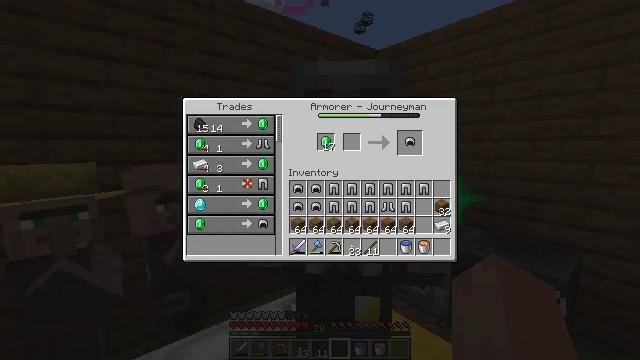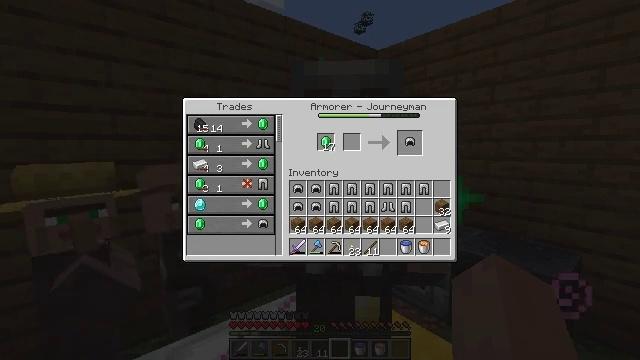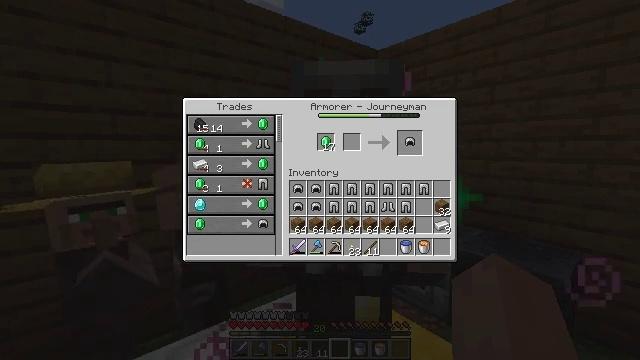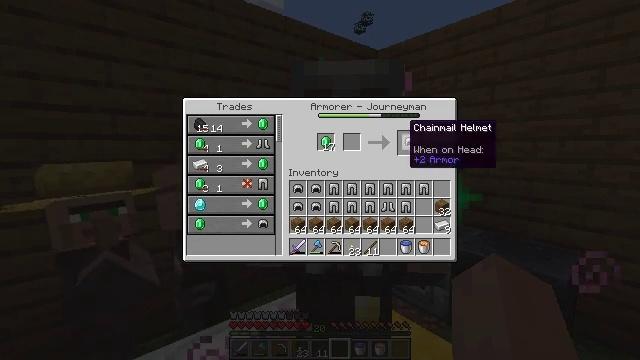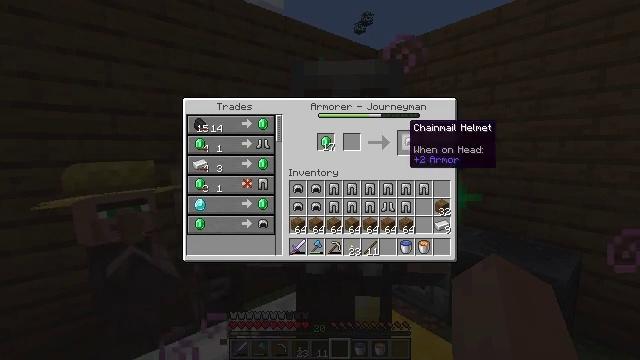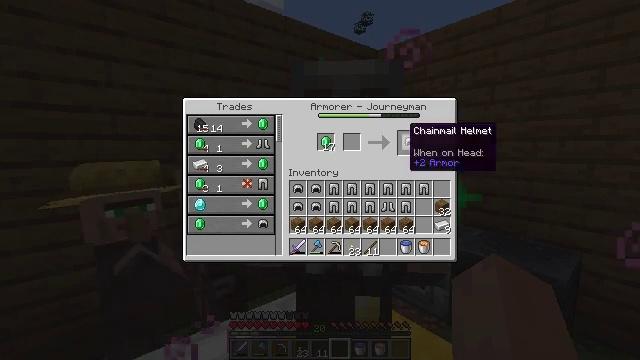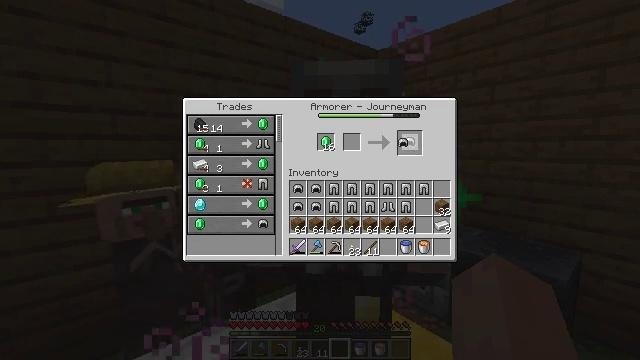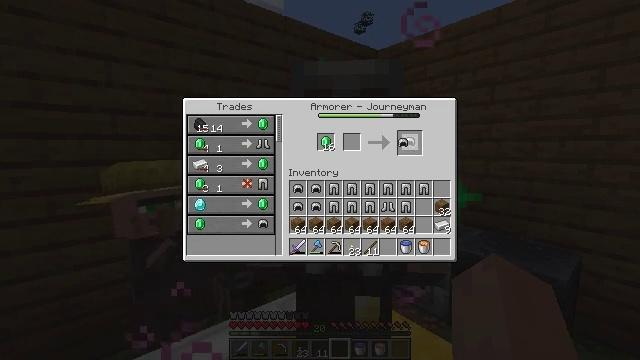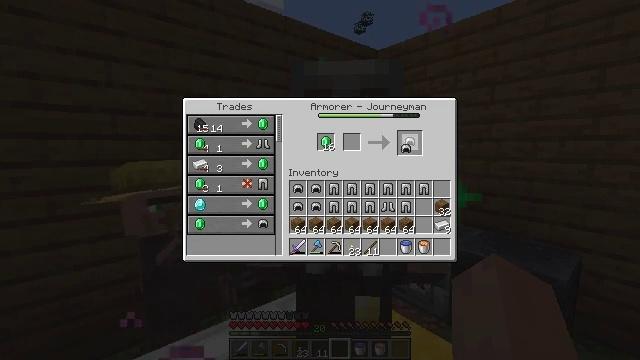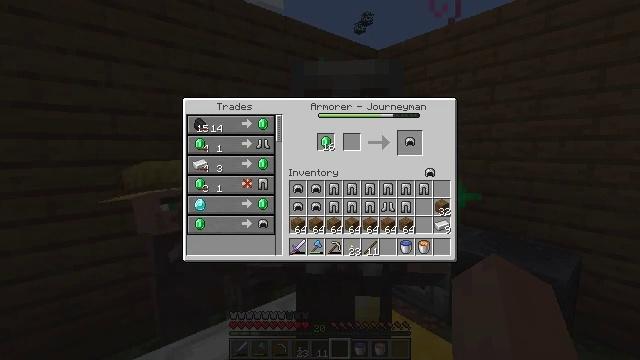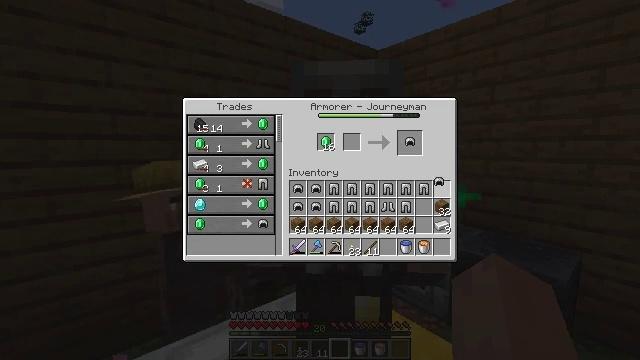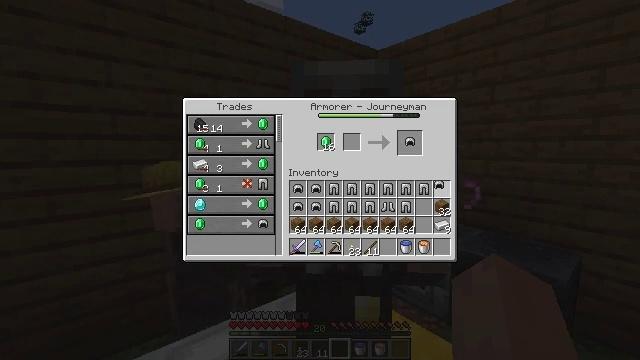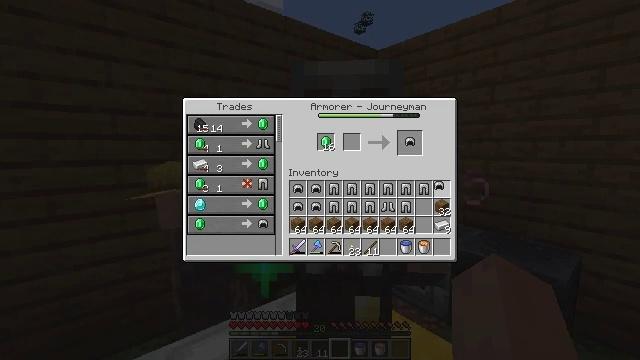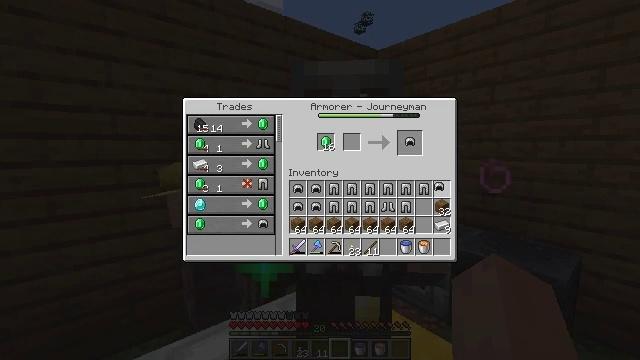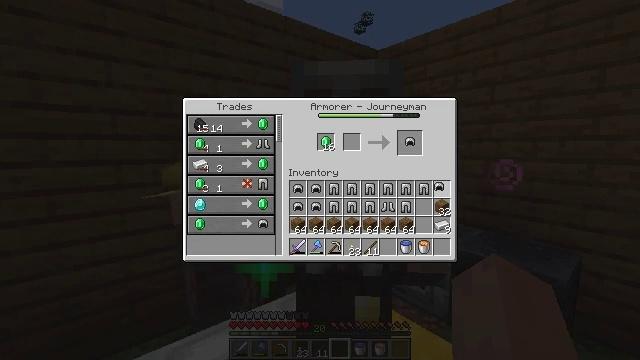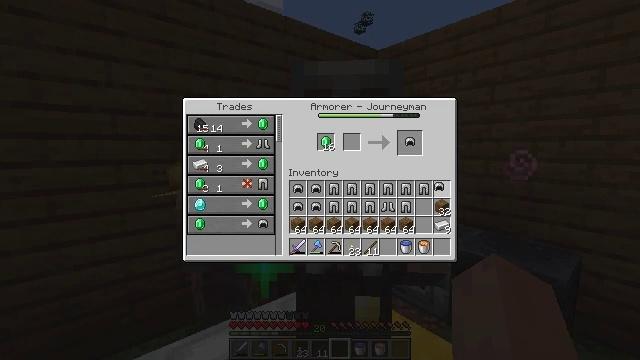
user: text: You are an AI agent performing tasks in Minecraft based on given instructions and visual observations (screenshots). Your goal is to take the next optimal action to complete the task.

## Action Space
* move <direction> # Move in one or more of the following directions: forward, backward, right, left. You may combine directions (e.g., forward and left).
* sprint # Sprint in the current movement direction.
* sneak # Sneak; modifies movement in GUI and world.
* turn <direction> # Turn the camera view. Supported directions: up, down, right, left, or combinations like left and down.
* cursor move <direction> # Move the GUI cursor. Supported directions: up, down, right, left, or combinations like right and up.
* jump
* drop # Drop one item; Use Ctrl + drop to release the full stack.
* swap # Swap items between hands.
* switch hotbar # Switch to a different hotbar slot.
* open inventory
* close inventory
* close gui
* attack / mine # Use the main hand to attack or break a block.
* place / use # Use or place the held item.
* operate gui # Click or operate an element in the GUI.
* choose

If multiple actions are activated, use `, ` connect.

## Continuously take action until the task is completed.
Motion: motion action
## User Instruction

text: Craft a chainmail helmet.
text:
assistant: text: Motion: cursor move right and up
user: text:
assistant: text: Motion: no_op
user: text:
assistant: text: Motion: no_op
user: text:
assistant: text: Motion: no_op
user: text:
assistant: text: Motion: no_op
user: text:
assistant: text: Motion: operate gui
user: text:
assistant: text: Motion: operate gui
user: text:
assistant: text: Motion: no_op
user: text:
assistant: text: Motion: cursor move right and down
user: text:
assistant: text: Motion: cursor move right and down
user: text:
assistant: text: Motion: no_op
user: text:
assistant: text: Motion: no_op
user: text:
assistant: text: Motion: no_op
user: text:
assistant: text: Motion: operate gui
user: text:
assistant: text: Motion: operate gui
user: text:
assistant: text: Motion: no_op
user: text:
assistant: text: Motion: cursor move up
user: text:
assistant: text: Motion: cursor move left and up
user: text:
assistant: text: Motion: cursor move up
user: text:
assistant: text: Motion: no_op
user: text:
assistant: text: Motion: no_op
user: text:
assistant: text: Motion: operate gui
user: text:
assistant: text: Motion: operate gui
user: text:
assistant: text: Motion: no_op
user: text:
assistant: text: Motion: cursor move down
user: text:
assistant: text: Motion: cursor move down
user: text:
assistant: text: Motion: cursor move down
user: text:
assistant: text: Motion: cursor move down
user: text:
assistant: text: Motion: no_op
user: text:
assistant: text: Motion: no_op